Question: I'm using gwt with maven plugin. My 'web.xml' looks like this:
'''
<web-app xmlns:xsi="http://www.w3.org/2001/XMLSchema-instance"
xsi:schemaLocation="http://java.sun.com/xml/ns/javaee
http://java.sun.com/xml/ns/javaee/web-app_2_5.xsd"
version="2.5" xmlns="http://java.sun.com/xml/ns/javaee">
<!-- Servlets -->
<servlet>
<servlet-name>queryServiceImpl</servlet-name>
<servlet-class>com.vo.search.server.QueryServiceImpl</servlet-class>
</servlet>
<servlet-mapping>
<servlet-name>queryServiceImpl</servlet-name>
<url-pattern>/admin/queryService</url-pattern>
</servlet-mapping>
<!-- Default page to serve -->
<welcome-file-list>
<welcome-file>Admin.html</welcome-file>
</welcome-file-list>
</web-app>
'''
And my module 'Admin.gwt.xml' looks like this :
'''
<module rename-to='admin'>
<!-- Inherit the core Web Toolkit stuff. -->
<inherits name="com.google.gwt.core.Core" />
<inherits name='com.google.gwt.user.User' />
<inherits name="com.google.gwt.i18n.I18N" />
<inherits name="com.google.gwt.i18n.CldrLocales" />
<inherits name="com.google.gwt.user.theme.clean.CleanResources" />
<!-- Enable debug ID. -->
<inherits name="com.google.gwt.user.Debug" />
<set-property name="gwt.enableDebugId" value="true" />
<!-- We need the JUnit module in the main module, -->
<!-- otherwise eclipse complains (Google plugin bug?) -->
<!-- <inherits name='com.google.gwt.junit.JUnit' /> -->
<!-- Inherit the default GWT style sheet. You can change -->
<!-- the theme of your GWT application by uncommenting -->
<!-- any one of the following lines. -->
<inherits name='com.google.gwt.user.theme.clean.Clean' />
<!-- <inherits name='com.google.gwt.user.theme.standard.Standard'/> -->
<!-- <inherits name='com.google.gwt.user.theme.chrome.Chrome'/> -->
<!-- <inherits name='com.google.gwt.user.theme.dark.Dark'/> -->
<!-- Other module inherits -->
<!-- Specify the app entry point class. -->
<entry-point class='com.vo.search.client.Admin' />
<!-- Specify the app entry point class. -->
<!-- Specify the paths for translatable code -->
<source path='client' />
<source path='shared' />
</module>
'''
Finally, my 'pom.xml' looks like this:
'''
<project xmlns="http://maven.apache.org/POM/4.0.0" xmlns:xsi="http://www.w3.org/2001/XMLSchema-instance"
xsi:schemaLocation="http://maven.apache.org/POM/4.0.0 http://maven.apache.org/maven-v4_0_0.xsd">
<!-- POM file generated with GWT webAppCreator -->
<modelVersion>4.0.0</modelVersion>
<groupId>com.vo.search</groupId>
<artifactId>search-admin</artifactId>
<packaging>war</packaging>
<version>1.0</version>
<name>Admin</name>
<properties>
<!-- Convenience property to set the GWT version -->
<gwtVersion>2.5.0-rc1</gwtVersion>
<!-- GWT needs at least java 1.5 -->
<webappDirectory>${project.build.directory}/${project.build.finalName}</webappDirectory>
<project.build.sourceEncoding>UTF-8</project.build.sourceEncoding>
</properties>
<dependencies>
<dependency>
<groupId>com.google.gwt</groupId>
<artifactId>gwt-servlet</artifactId>
<version>${gwtVersion}</version>
<scope>runtime</scope>
</dependency>
<dependency>
<groupId>com.google.gwt</groupId>
<artifactId>gwt-user</artifactId>
<version>${gwtVersion}</version>
<scope>provided</scope>
</dependency>
<dependency>
<groupId>junit</groupId>
<artifactId>junit</artifactId>
<version>4.7</version>
<scope>test</scope>
</dependency>
<dependency>
<groupId>javax.validation</groupId>
<artifactId>validation-api</artifactId>
<version>1.0.0.GA</version>
<scope>test</scope>
</dependency>
<dependency>
<groupId>javax.validation</groupId>
<artifactId>validation-api</artifactId>
<version>1.0.0.GA</version>
<classifier>sources</classifier>
<scope>test</scope>
</dependency>
</dependencies>
<build>
<!-- Generate compiled stuff in the folder used for developing mode -->
<outputDirectory>${webappDirectory}/WEB-INF/classes</outputDirectory>
<plugins>
<!-- GWT Maven Plugin -->
<plugin>
<groupId>org.codehaus.mojo</groupId>
<artifactId>gwt-maven-plugin</artifactId>
<version>2.5.0-rc1</version>
<executions>
<execution>
<goals>
<goal>compile</goal>
<goal>test</goal>
<goal>i18n</goal>
<goal>generateAsync</goal>
</goals>
</execution>
</executions>
<!-- Plugin configuration. There are many available options, see gwt-maven-plugin
documentation at codehaus.org -->
<configuration>
<runTarget>Admin.html</runTarget>
<hostedWebapp>${webappDirectory}</hostedWebapp>
<i18nMessagesBundle>com.vo.search.client.Messages</i18nMessagesBundle>
</configuration>
</plugin>
<!-- Copy static web files before executing gwt:run -->
<plugin>
<groupId>org.apache.maven.plugins</groupId>
<artifactId>maven-war-plugin</artifactId>
<version>2.1.1</version>
<executions>
<execution>
<phase>compile</phase>
<goals>
<goal>exploded</goal>
</goals>
</execution>
</executions>
<configuration>
<webappDirectory>${webappDirectory} </webappDirectory>
</configuration>
</plugin>
<plugin>
<groupId>org.apache.maven.plugins</groupId>
<artifactId>maven-compiler-plugin</artifactId>
<version>2.3.2</version>
<configuration>
<source>1.5</source>
<target>1.5</target>
</configuration>
</plugin>
</plugins>
</build>
</project>
'''
Building and running the project works fine. When trying to access the page I see in the console :
'''
[WARN] Aliased resource: file:/C:/workspaces/search/admin-mvn/search-admin/src/main/webapp/admin/admin.nocache.js==file:/C:/workspaces/search/admin-mvn/search-admin/src/main/webapp/Admin/Admin.nocache.js
[WARN] Aliased resource: file:/C:/workspaces/search/admin-mvn/search-admin/src/main/webapp/admin/admin.nocache.js==file:/C:/workspaces/search/admin-mvn/search-admin/src/main/webapp/Admin/Admin.nocache.js
[WARN] 404 - GET /admin/admin.nocache.js (127.0.0.1) 1408 bytes
Request headers
Host: 127.0.0.1:8888
Connection: keep-alive
User-Agent: Mozilla/5.0 (Windows NT 6.1; WOW64) AppleWebKit/537.4 (KHTML, like Gecko) Chrome/22.0.1229.39 Safari/537.4
Accept: */*
Referer: http://127.0.0.1:8888/Admin.html?gwt.codesvr=127.0.0.1:9997
Accept-Encoding: gzip,deflate,sdch
Accept-Language: en-US,en;q=0.8
Accept-Charset: ISO-8859-1,utf-8;q=0.7,*;q=0.3
Response headers
Content-Type: text/html; charset=iso-8859-1
Content-Length: 1408
'''
I think the problem is that it looks for file 'admin.nocache.js' in 'admin' dir but the generated dir is actually 'Admin' even though my 'rename-to' attribute is 'admin' in the module configuration file. Changing the 'rename-to' attribute to match didn't help.
Here's my project organization created by <URL>:

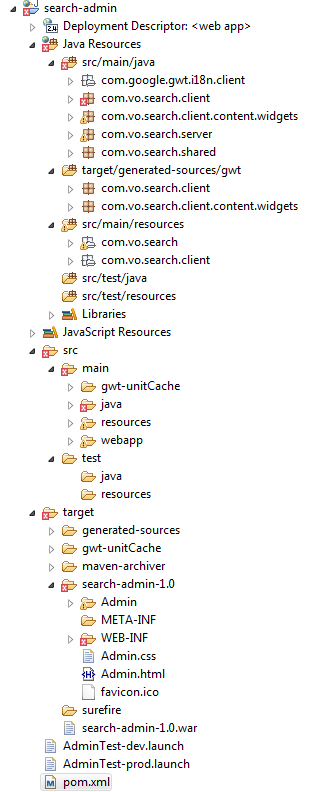
Answer: Please check your Admin.html. I think 'admin.nocache.js' should be:
'''
<script type="text/javascript" language="javascript" src="../admin/admin.nocache.js"></script>
'''
Your file
'... search-admin/src/main/webapp/Admin/Admin.nocache.js'
Should be here:
'... search-admin/src/main/Admin/Admin.nocache.js'